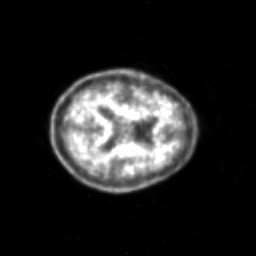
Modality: PET
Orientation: axial
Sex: female
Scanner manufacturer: siemens